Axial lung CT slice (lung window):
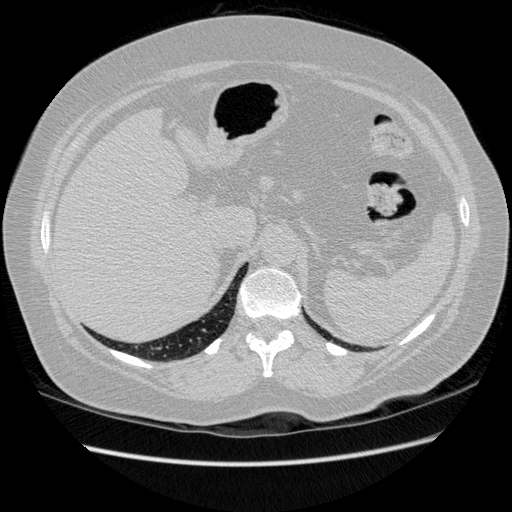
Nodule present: no